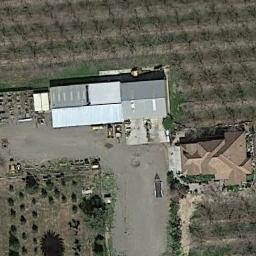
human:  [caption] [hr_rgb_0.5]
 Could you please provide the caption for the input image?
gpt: The road is lined with lush woods  There is a house in the middle of the woods .

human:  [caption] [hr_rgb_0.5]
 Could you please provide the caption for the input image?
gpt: There are two buildings of different shapes  in the sparse residential .

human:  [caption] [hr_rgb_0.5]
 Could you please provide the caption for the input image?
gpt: There are several houses of different sizes in sparse residential areas surrounded by farmland .

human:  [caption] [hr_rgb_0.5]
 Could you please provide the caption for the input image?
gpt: The sparse residential is on the bare land next to the farmland .

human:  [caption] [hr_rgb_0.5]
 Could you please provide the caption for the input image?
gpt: A sparse residential area with two buildings beside the farmlands .